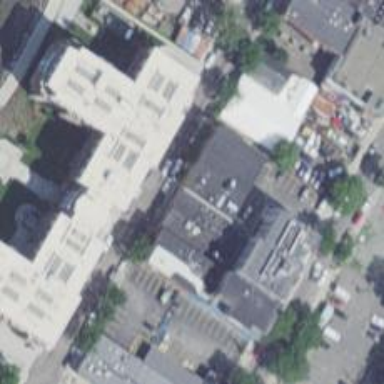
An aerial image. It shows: Part of building is shown in the image.